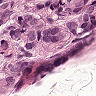
Metastatic tissue present: yes